Aerial crown-view tile of a tropical tree (Barro Colorado Island, Panama), acquired 20250616:
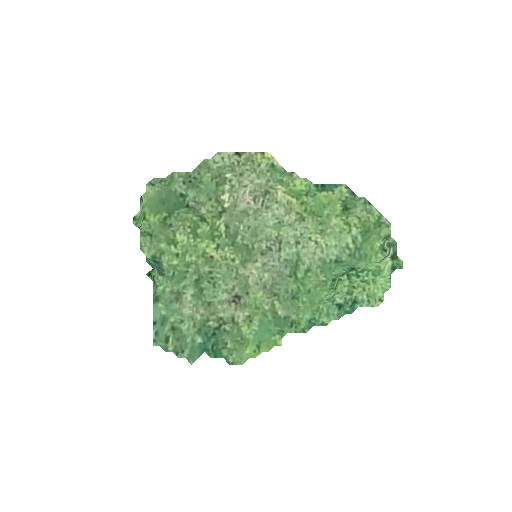
Species: Cordia alliodora
GBIF accepted scientific name: Cordia alliodora
Crown area: 57.696 m²